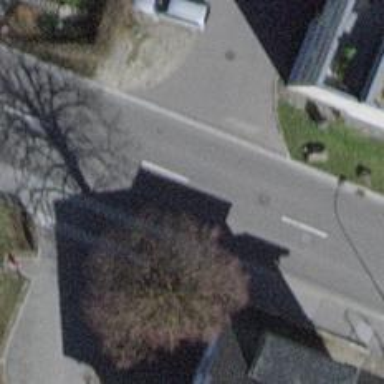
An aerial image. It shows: Asphalt road in residential area with abandoned railway nearby.